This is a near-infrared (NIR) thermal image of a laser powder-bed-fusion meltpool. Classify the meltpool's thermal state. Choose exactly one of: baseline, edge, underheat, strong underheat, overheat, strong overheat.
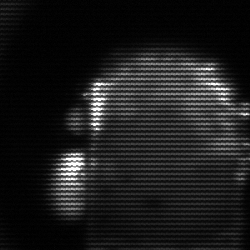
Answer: baseline